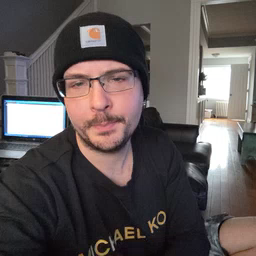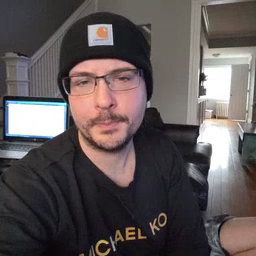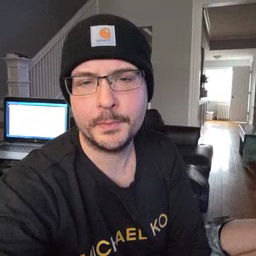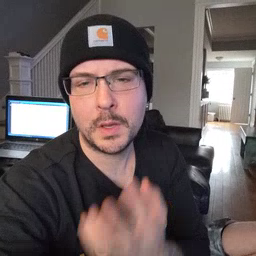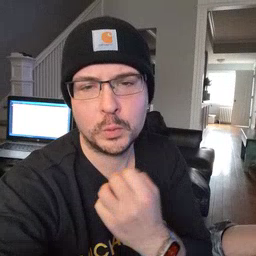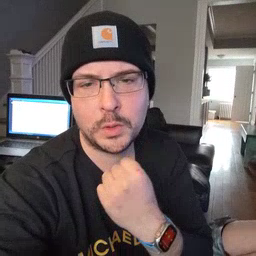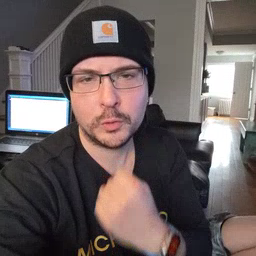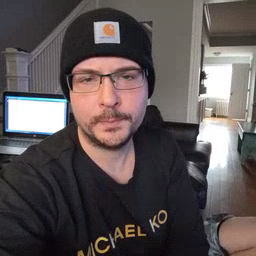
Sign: underwear